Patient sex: M
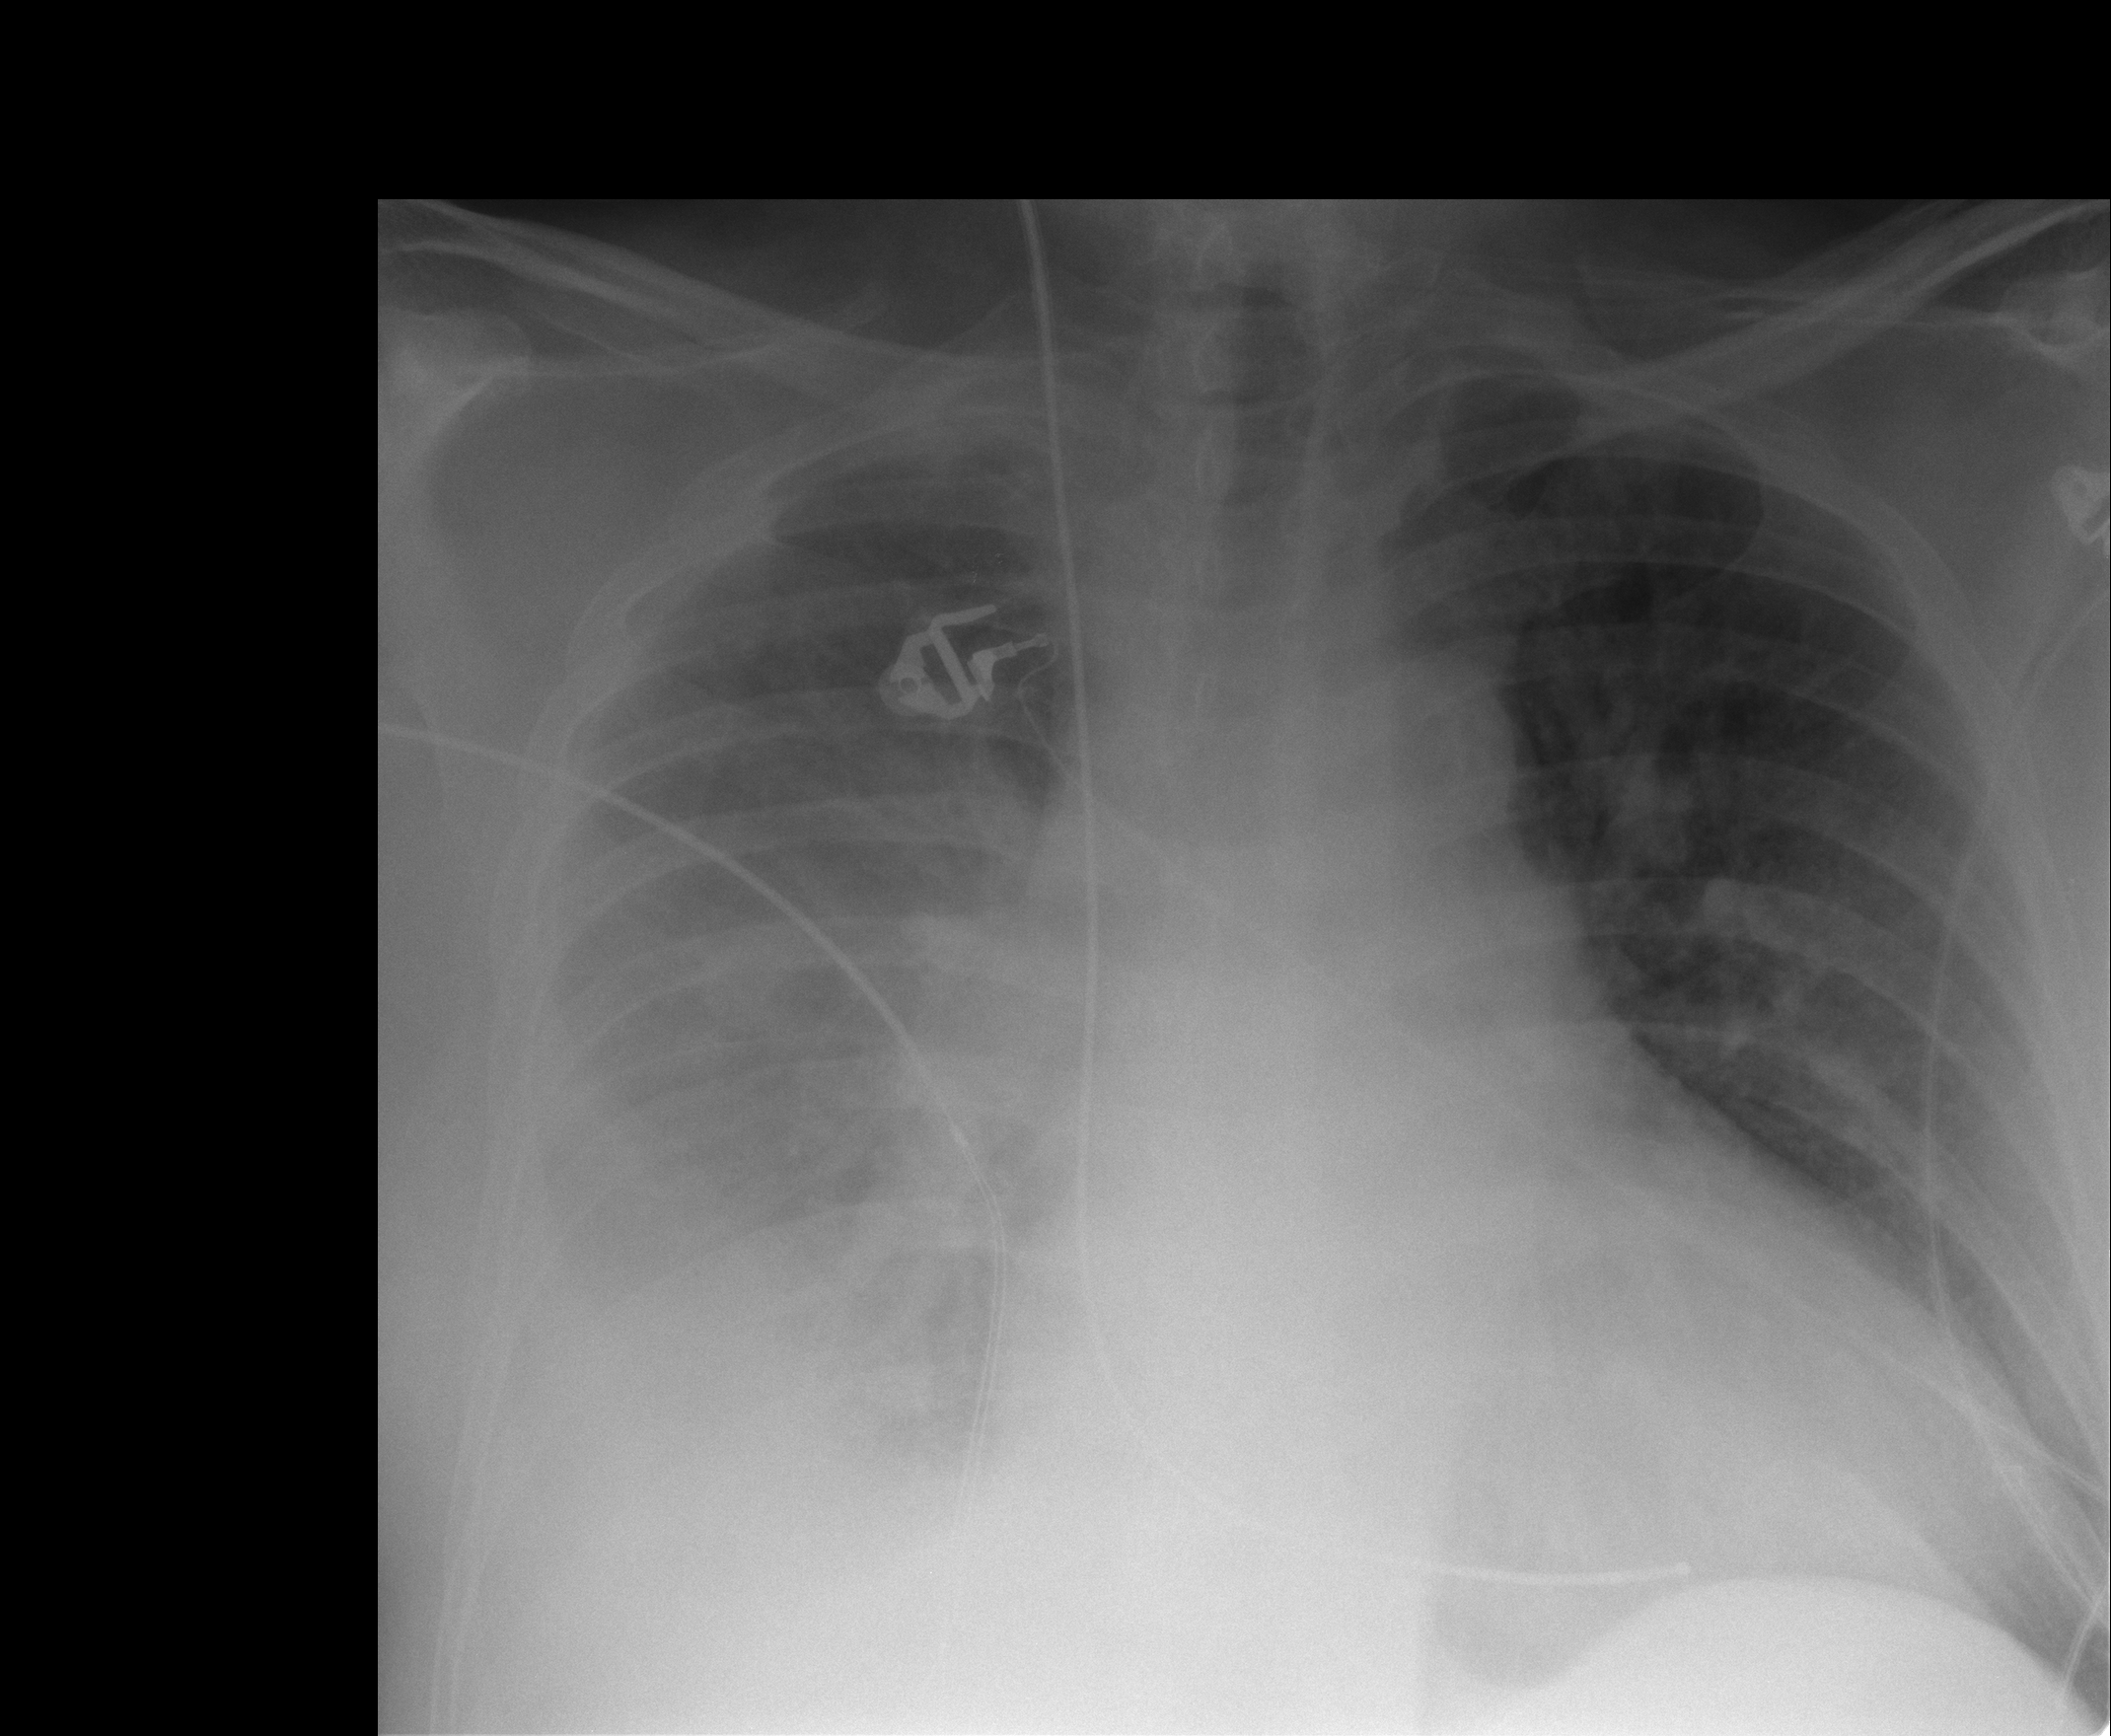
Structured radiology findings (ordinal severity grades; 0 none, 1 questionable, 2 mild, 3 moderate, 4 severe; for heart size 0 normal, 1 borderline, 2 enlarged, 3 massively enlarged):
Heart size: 2
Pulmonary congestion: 3
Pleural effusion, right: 4
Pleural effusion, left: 0
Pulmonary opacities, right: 2
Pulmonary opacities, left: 0
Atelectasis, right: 3
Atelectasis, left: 1